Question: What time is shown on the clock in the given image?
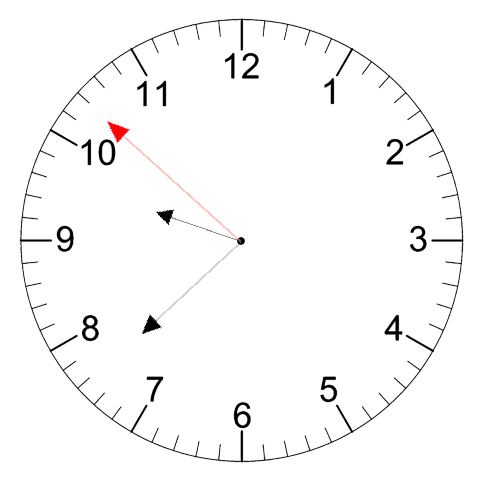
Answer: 09:37:52